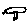
Label: bird